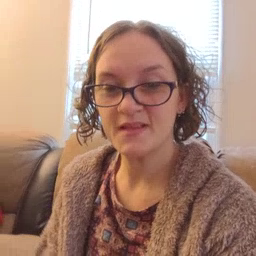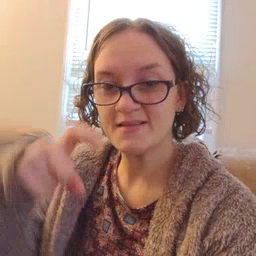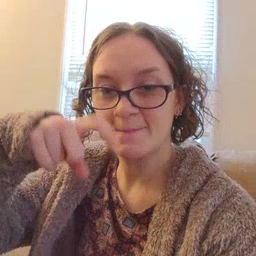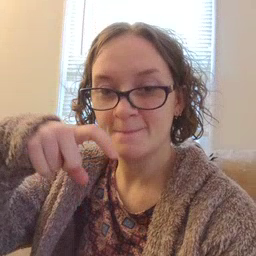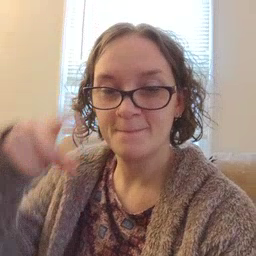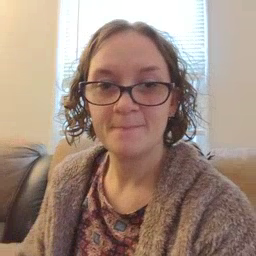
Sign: time